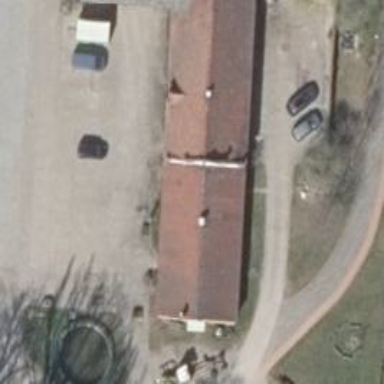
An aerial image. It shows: Farm shop.